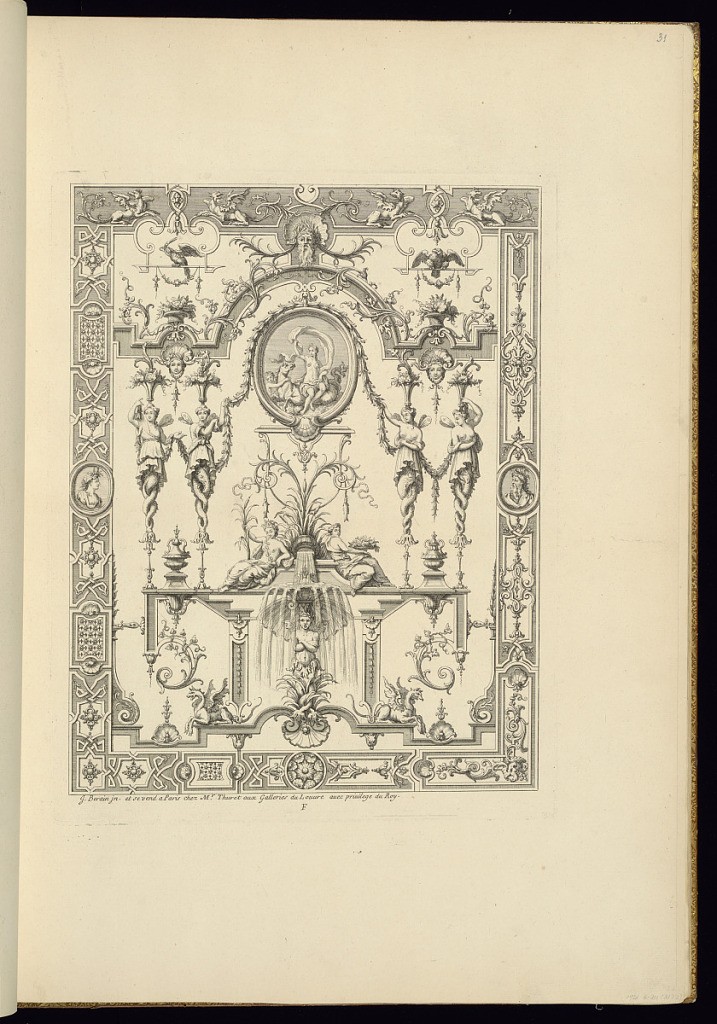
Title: Panel Design of Grotesque Ornamentation
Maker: Jean Berain, the elder, French, 1640-1711
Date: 1711
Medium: Engraving on laid paper
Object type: Bound print
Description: Panel design of symmetrical grotesque ornamentation. At center is a medallion with Venus riding a half-horse, half-fish, above a fountain. On either side are anguipèdes, birds, masks, and winged monsters. The panel has a frame with rosettes, monsters, strapworks, lozenges, medallions, and masks. The plate is signed and given the letter "F."